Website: slack
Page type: payment
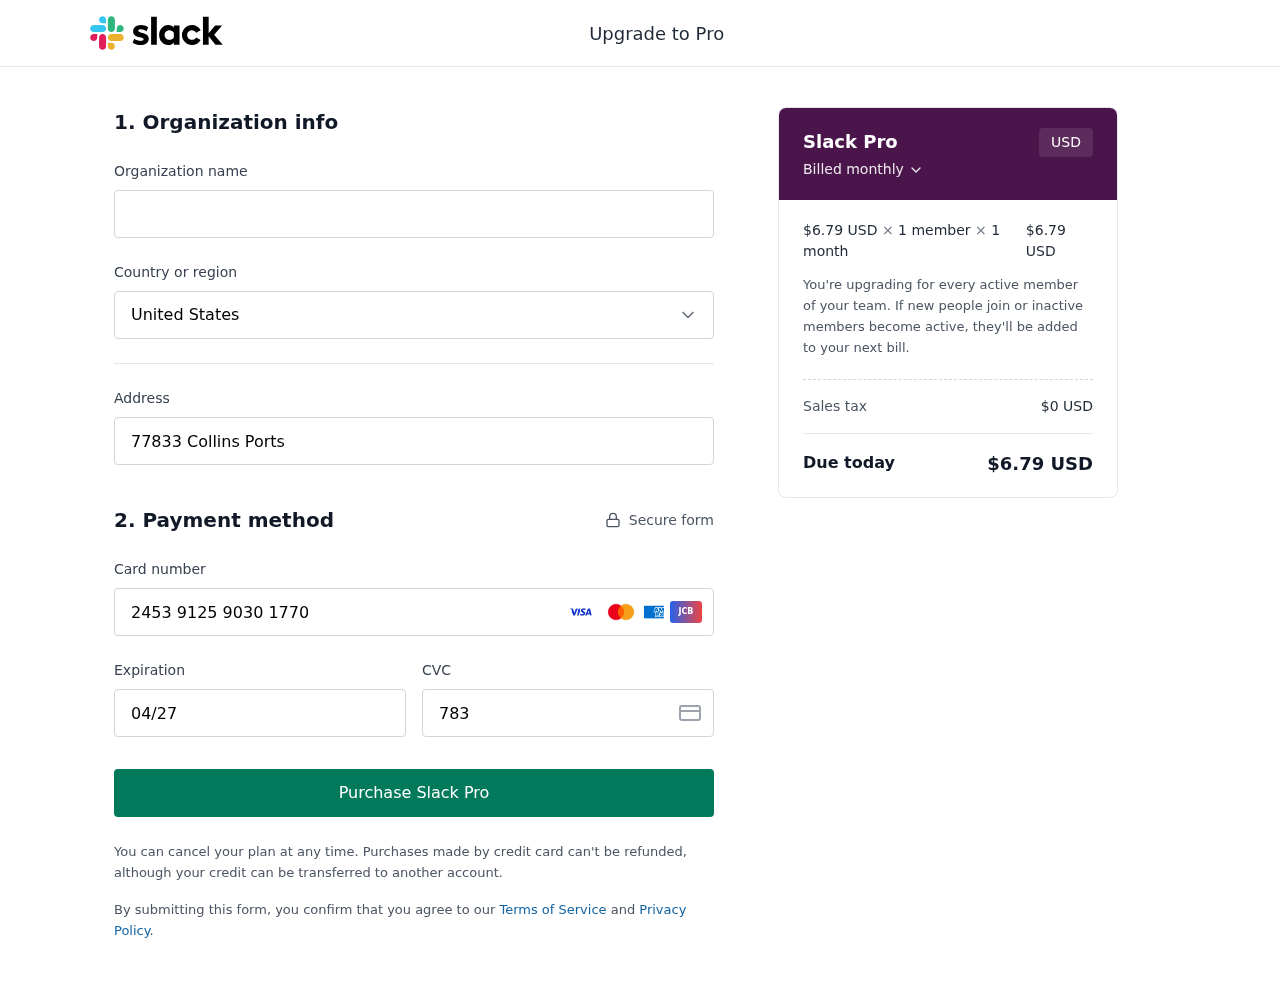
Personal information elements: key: PII_CARD_CVV
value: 783
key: PII_CARD_EXPIRY
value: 04/27
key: PII_CARD_NUMBER
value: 2453 9125 9030 1770
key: PII_COUNTRY
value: United States
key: PII_STREET
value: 77833 Collins Ports
Product elements: key: PRODUCT1_PRICE
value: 6.79
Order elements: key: ORDER_SUBTOTAL
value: $6.79 USD
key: ORDER_TAX
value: $0 USD
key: ORDER_TOTAL
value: $6.79 USD